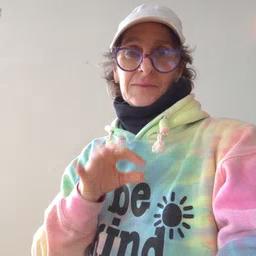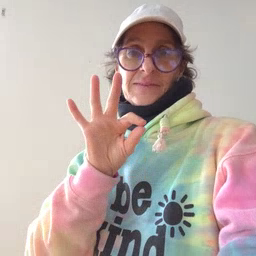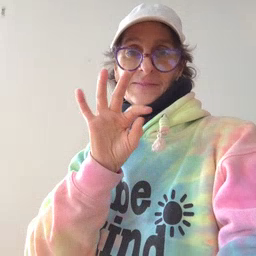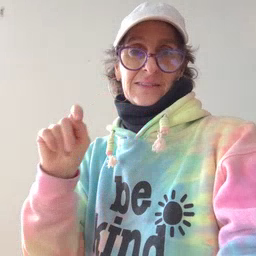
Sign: feet